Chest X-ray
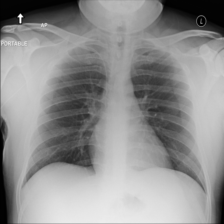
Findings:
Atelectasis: negative
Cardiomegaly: negative
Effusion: negative
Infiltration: negative
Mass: negative
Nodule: negative
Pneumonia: negative
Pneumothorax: negative
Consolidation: negative
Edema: negative
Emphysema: negative
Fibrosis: negative
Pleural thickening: negative
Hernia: negative